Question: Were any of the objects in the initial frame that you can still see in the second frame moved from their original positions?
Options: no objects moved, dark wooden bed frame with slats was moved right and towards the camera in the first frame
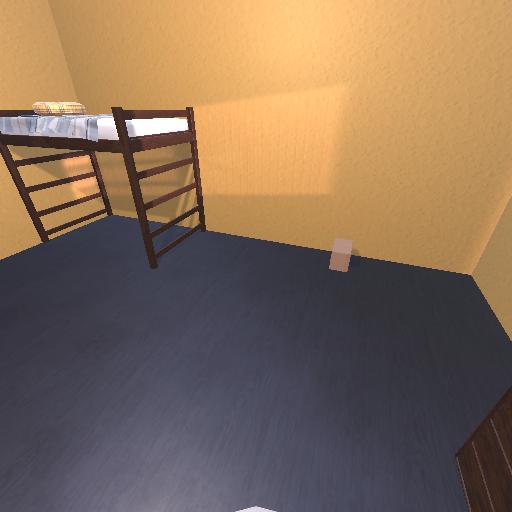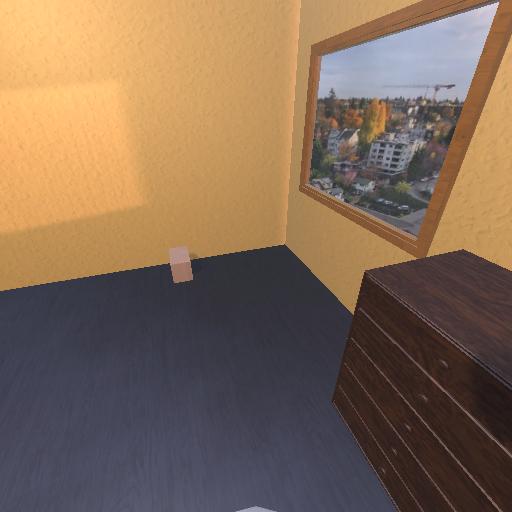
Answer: no objects moved